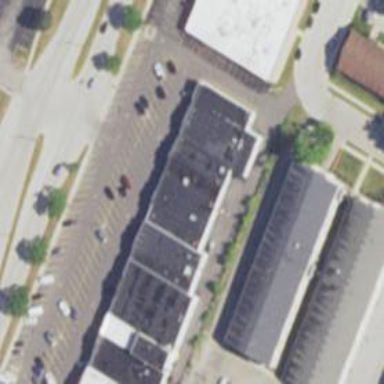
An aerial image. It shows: Healthcare clinic.